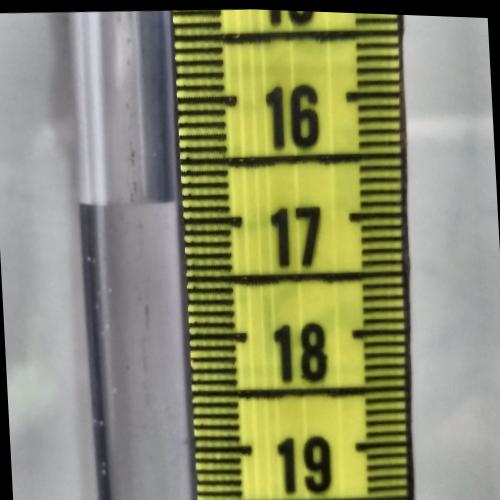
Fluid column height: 16.8 cm